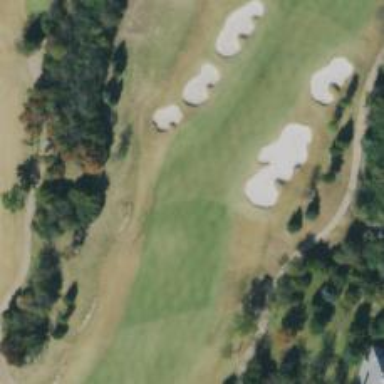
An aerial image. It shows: View of golf hole.